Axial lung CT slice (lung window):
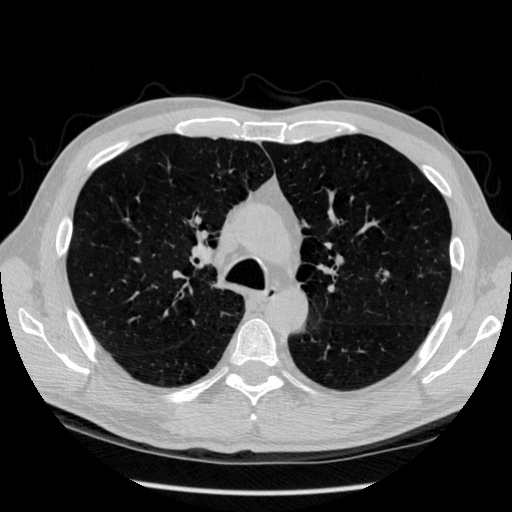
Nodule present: no